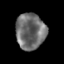
Tissue: skin
Cell type: Epithelial cells
Senescence score: 0.2385
Nuclear area (px): 1043
Mean DAPI intensity: 110.438